Question: In the server side, i use this code :
'''
ServerSocket server = new ServerSocket(1234);
Socket server_socket = server.accept();
'''
I found the server is listening on port 1234.
When one or more client sockets are connected, they are all using the same port 1234 !
That is really confusing :

I remember that multi sockets can't use the same port, isn't it right ? Thanks.
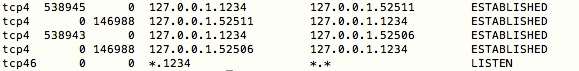
Answer: A TCP connection is identified by four numbers:
- - - -
A typical TCP connection is open as follows:
- - - -
The port that you specify in the ServerSocket is the one the clients connect to. It's nothing more than a port number that the OS knows that belongs to your application and an object that passes the events from the OS to your application.
The 'ServerSocket#accept' method returns a 'Socket'. A Socket is an object that wraps a single TCP connection. That is, the client IP, the server IP, the client TCP port and the server TCP port (and some methods to pass the associated data around)
The first TCP packet that the client sends contain the server port that your app listens on, otherwise the operating system wouldn't know what application the connection belongs to.
Further on, there is no incentive to switch the server TCP port to another number. It doesn't help the server machine OR the client machine, it needs some overhead to perform (you need to send the new and the old TCP port together), and there's additional overhead, since the server OS can no longer identify the application by a single port - it needs to associate the application with all server ports it uses (the clients still needs to do it, but a typical client has less connections than a typical server)
---
What you see is
- 'Socket'- 'Socket'- 'ServerSocket'
Since they are loopback connections, you can see both endpoints mixed together on a single machine. You can also see two distinct client ports (52506 and 52511), both on the local side and on the remote side.